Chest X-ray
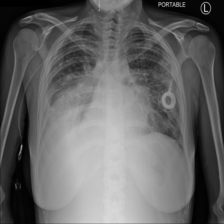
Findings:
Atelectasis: negative
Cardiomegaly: negative
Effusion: negative
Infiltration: negative
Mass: negative
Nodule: negative
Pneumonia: negative
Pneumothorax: negative
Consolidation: negative
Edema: negative
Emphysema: negative
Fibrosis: negative
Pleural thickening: positive
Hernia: negative